Question: I am using VS 2013 and the Neo4j client in an MVC application and can't get past building the query.
In the following code, I can connect to my server but on the 'var newUser' line I get an error over the 'new User' statement saying it's a property but used like a type, that can bee seen in this screen shot:

'''
var client = new GraphClient(new System.Uri("http://localhost:7474/db/data"));
client.Connect();
var newUser = new User { Id = 456, Name = "Jim" };
client.Cypher
.Merge("(user:User { Id: {id} })")
.OnCreate("user")
.Set("user = {newUser}")
.WithParams(new
{
id = newUser.Id,
newUser
})
.ExecuteWithoutResults();
'''
I think I need to add or remove a reference but I a not sure what it is.
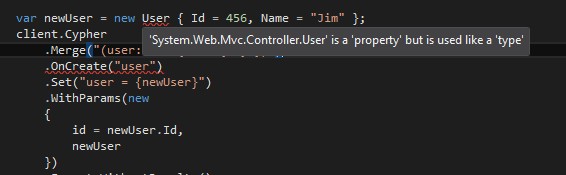
Answer: If you read the error, you'll see 'User' is a property of 'Controller', so it's not recognized as a type.
You'll need to prefix the namespace, like 'new Neo4j.User()' or whatever its documentation states it uses.